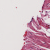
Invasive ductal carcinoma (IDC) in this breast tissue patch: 0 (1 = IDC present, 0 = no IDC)